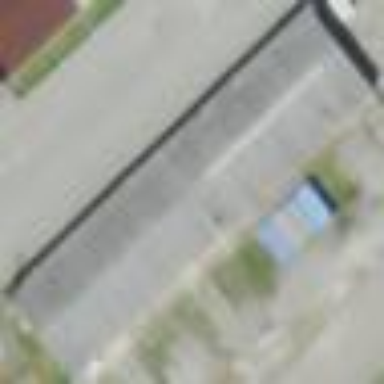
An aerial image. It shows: Commercial building.